Field crop: maize
Growth stage: 2
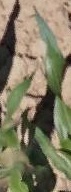
Species: maize